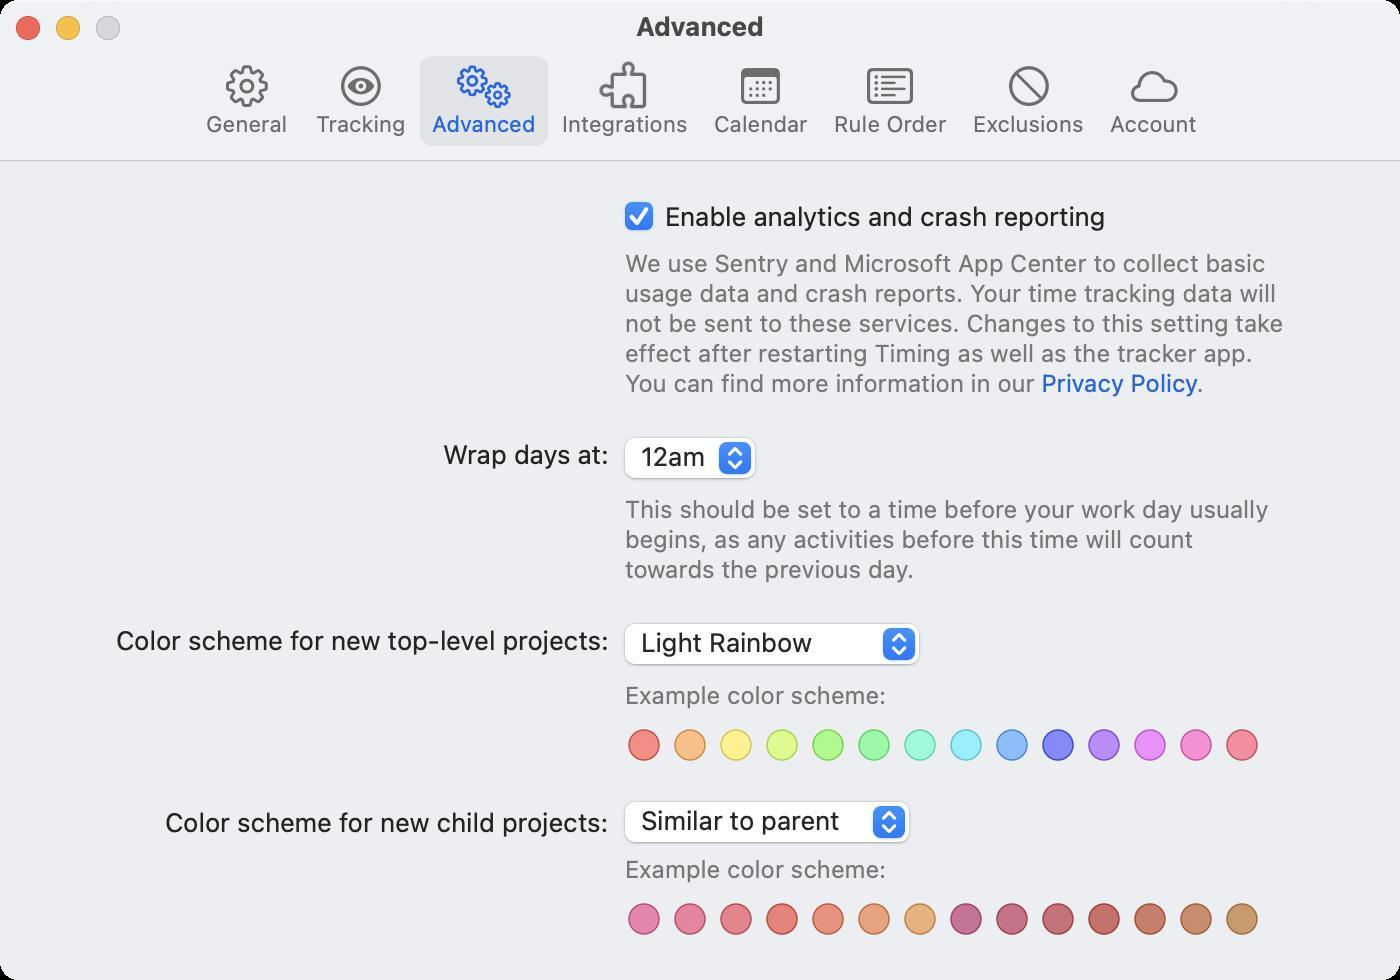
Accessibility tree:
{"name": "Advanced", "role": "AXWindow", "description": null, "role_description": "standard window", "value": null, "position": "406.00;112.00", "size": "700;490", "children": [{"name": "Enable_analytics_and_crash_reporting", "role": "AXCheckBox", "description": null, "role_description": "checkbox", "value": 1, "position": "310.50;99.00", "size": "332;18", "children": []}, {"name": null, "role": "AXStaticText", "description": null, "role_description": "text", "value": "We use Sentry and Microsoft App Center to collect basic usage data and crash reports. Your time tracking data will not be sent to these services. Changes to this setting take effect after restarting Timing as well as the tracker app.\nYou can find more information in our Privacy Policy.", "position": "310.50;124.00", "size": "334;75", "children": [{"name": "Privacy_Policy", "role": "AXLink", "description": null, "role_description": "hyperlink", "value": null, "position": "520.81;184.00", "size": "78;15", "children": []}]}, {"name": null, "role": "AXStaticText", "description": null, "role_description": "text", "value": "Wrap days at:", "position": "219.50;219.00", "size": "87;20", "children": []}, {"name": null, "role": "AXPopUpButton", "description": null, "role_description": "pop up button", "value": "12am", "position": "309.50;218.00", "size": "72;25", "children": []}, {"name": null, "role": "AXStaticText", "description": null, "role_description": "text", "value": "This should be set to a time before your work day usually begins, as any activities before this time will count towards the previous day.", "position": "310.50;247.00", "size": "334;45", "children": []}, {"name": null, "role": "AXStaticText", "description": null, "role_description": "text", "value": "Color scheme for new top-level projects:", "position": "56.00;312.00", "size": "250;20", "children": []}, {"name": null, "role": "AXPopUpButton", "description": null, "role_description": "pop up button", "value": "Light Rainbow", "position": "309.50;311.00", "size": "154;25", "children": []}, {"name": null, "role": "AXStaticText", "description": null, "role_description": "text", "value": "Example color scheme:", "position": "310.50;340.00", "size": "307;15", "children": []}, {"name": null, "role": "AXStaticText", "description": null, "role_description": "text", "value": "Color scheme for new child projects:", "position": "80.50;403.00", "size": "226;16", "children": []}, {"name": null, "role": "AXPopUpButton", "description": null, "role_description": "pop up button", "value": "Similar to parent", "position": "309.50;402.00", "size": "149;21", "children": []}, {"name": null, "role": "AXStaticText", "description": null, "role_description": "text", "value": "Example color scheme:", "position": "310.50;427.00", "size": "307;15", "children": []}, {"name": null, "role": "AXToolbar", "description": null, "role_description": "toolbar", "value": null, "position": "0.00;28.00", "size": "700;52", "children": [{"name": "General", "role": "AXButton", "description": null, "role_description": "button", "value": null, "position": "96.00;28.00", "size": "55;52", "children": []}, {"name": "Tracking", "role": "AXButton", "description": null, "role_description": "button", "value": null, "position": "152.00;28.00", "size": "57;52", "children": []}, {"name": "Advanced", "role": "AXButton", "description": null, "role_description": "button", "value": null, "position": "210.00;28.00", "size": "64;52", "children": []}, {"name": "Integrations", "role": "AXButton", "description": null, "role_description": "button", "value": null, "position": "275.00;28.00", "size": "75;52", "children": []}, {"name": "Calendar", "role": "AXButton", "description": null, "role_description": "button", "value": null, "position": "351.00;28.00", "size": "59;52", "children": []}, {"name": "Rule_Order", "role": "AXButton", "description": null, "role_description": "button", "value": null, "position": "411.00;28.00", "size": "68;52", "children": []}, {"name": "Exclusions", "role": "AXButton", "description": null, "role_description": "button", "value": null, "position": "480.50;28.00", "size": "68;52", "children": []}, {"name": "Account", "role": "AXButton", "description": null, "role_description": "button", "value": null, "position": "549.00;28.00", "size": "56;52", "children": []}]}, {"name": null, "role": "AXButton", "description": null, "role_description": "close button", "value": null, "position": "7.00;6.00", "size": "14;16", "children": []}, {"name": null, "role": "AXButton", "description": null, "role_description": "zoom button", "value": null, "position": "47.00;6.00", "size": "14;16", "children": [{"name": null, "role": "AXGroup", "description": null, "role_description": "group", "value": null, "position": "47.00;6.00", "size": "14;16", "children": [{"name": null, "role": "AXGroup", "description": null, "role_description": "group", "value": null, "position": "47.00;6.00", "size": "14;16", "children": []}]}]}, {"name": null, "role": "AXButton", "description": null, "role_description": "minimize button", "value": null, "position": "27.00;6.00", "size": "14;16", "children": []}, {"name": null, "role": "AXStaticText", "description": null, "role_description": "text", "value": "Advanced", "position": "316.00;5.00", "size": "69;16", "children": []}]}